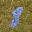
Label: 8